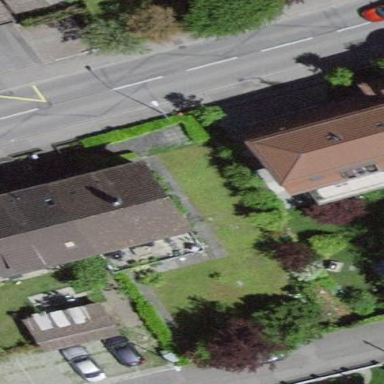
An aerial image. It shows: Semidetached house.